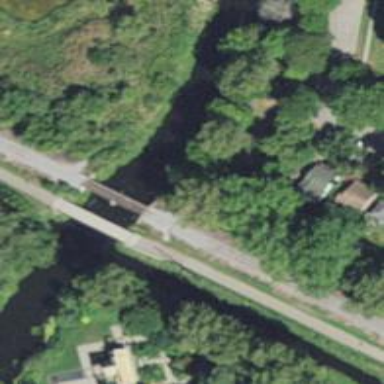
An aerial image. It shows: Asphalt cycleway on bridge. The railway below is abandoned.